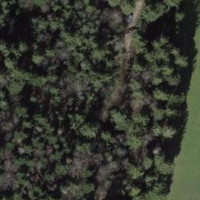
EUNIS habitat code: 44
Species observed at this site:
Prunus spinosa